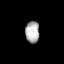
Tissue: lung
Cell type: Fibroblasts
Senescence score: 0.5965
Nuclear area (px): 299
Mean DAPI intensity: 175.498